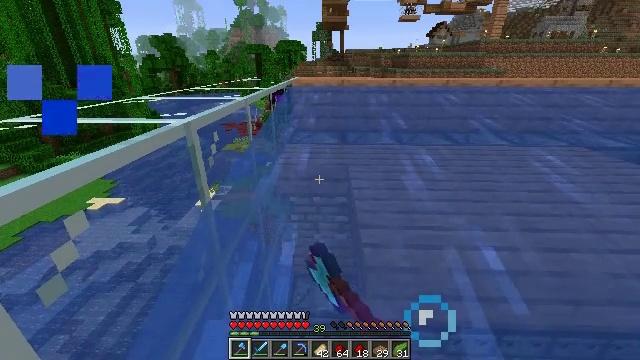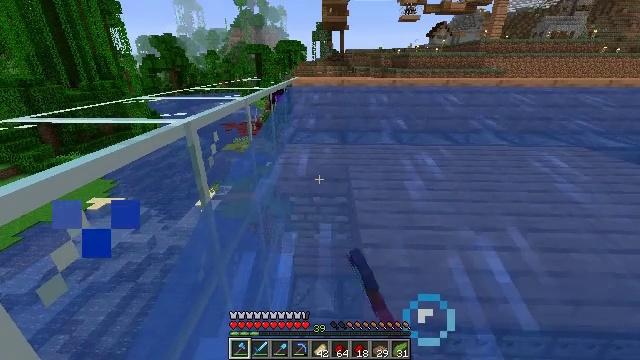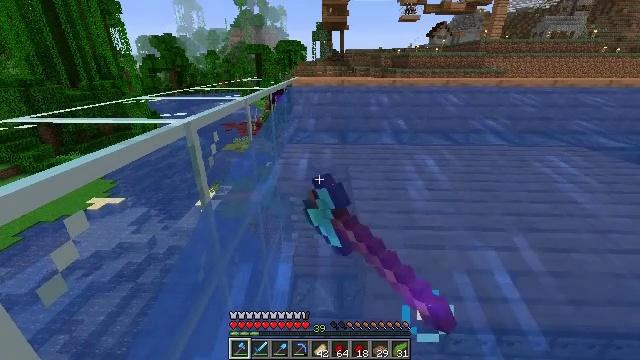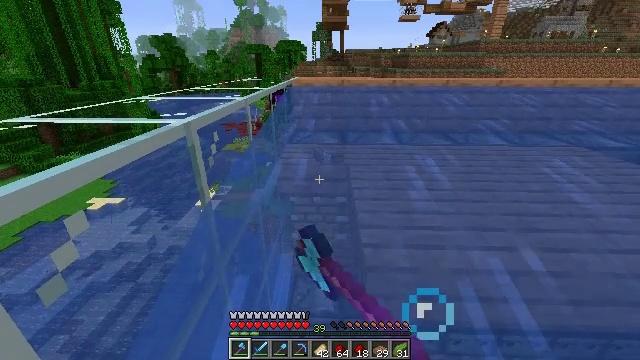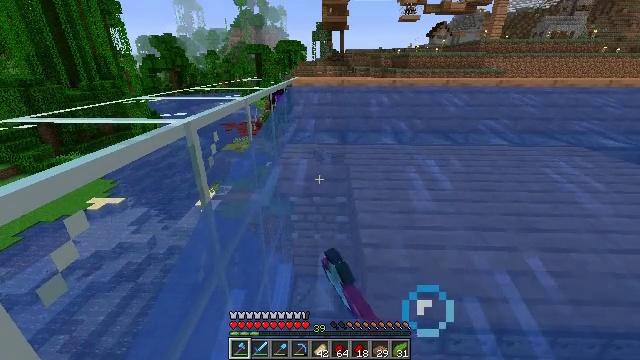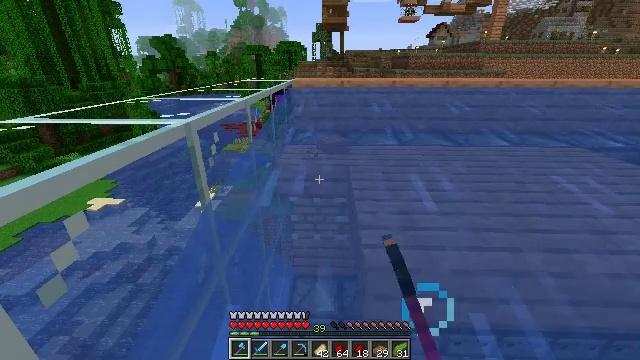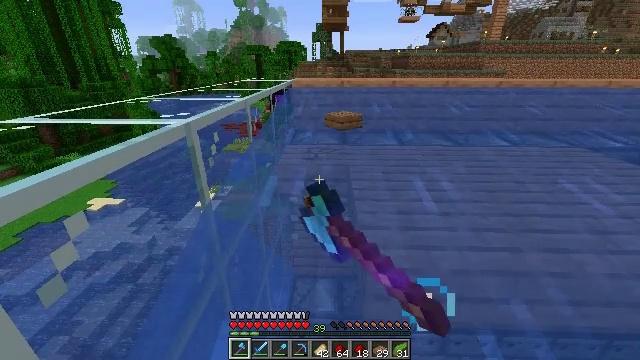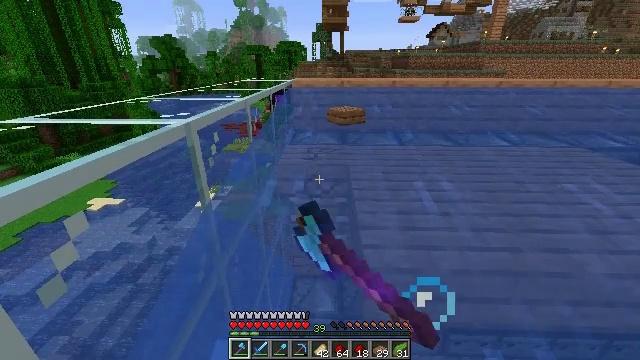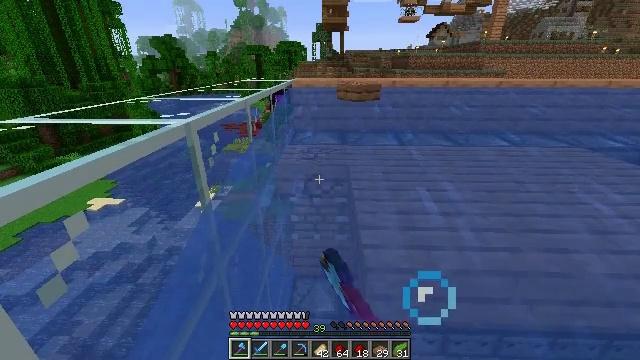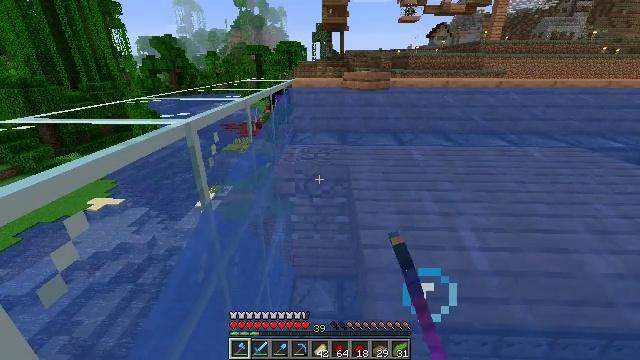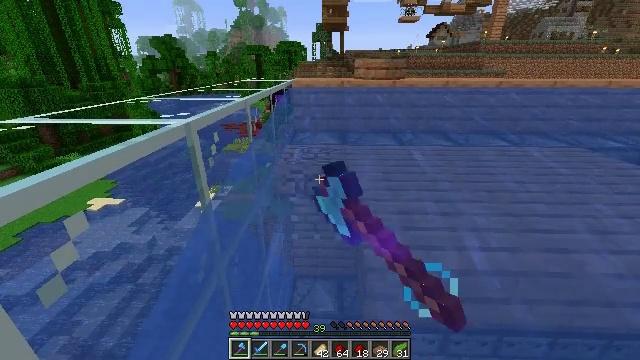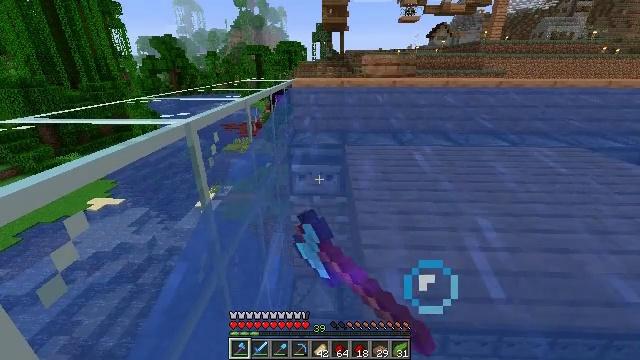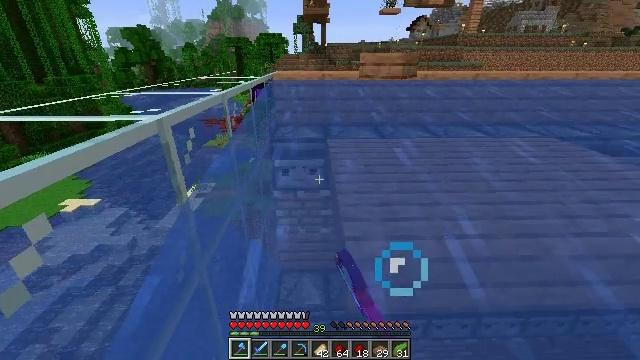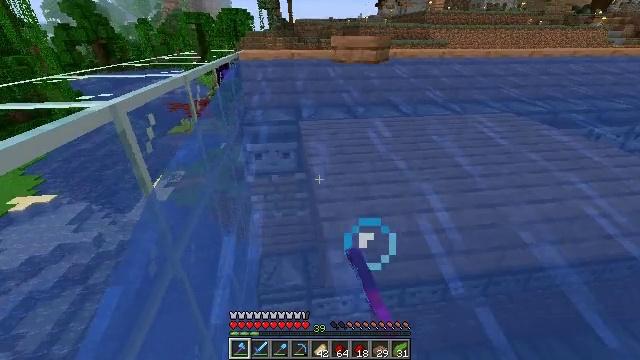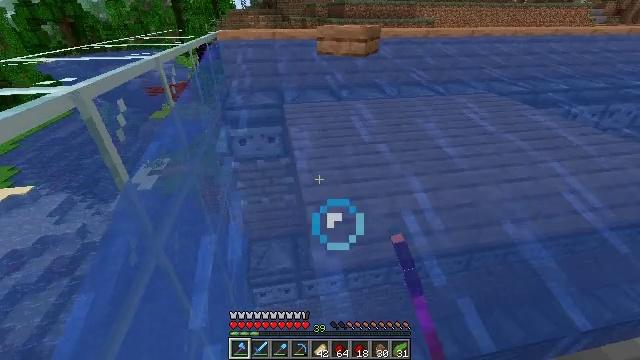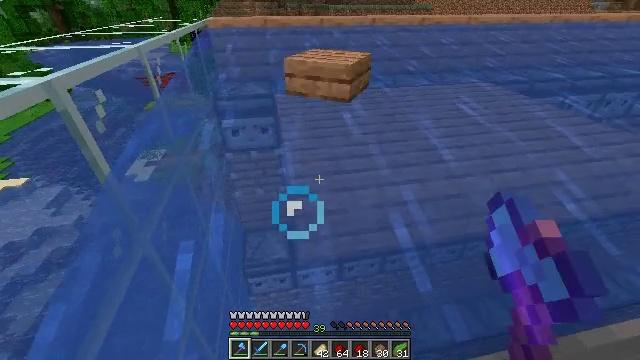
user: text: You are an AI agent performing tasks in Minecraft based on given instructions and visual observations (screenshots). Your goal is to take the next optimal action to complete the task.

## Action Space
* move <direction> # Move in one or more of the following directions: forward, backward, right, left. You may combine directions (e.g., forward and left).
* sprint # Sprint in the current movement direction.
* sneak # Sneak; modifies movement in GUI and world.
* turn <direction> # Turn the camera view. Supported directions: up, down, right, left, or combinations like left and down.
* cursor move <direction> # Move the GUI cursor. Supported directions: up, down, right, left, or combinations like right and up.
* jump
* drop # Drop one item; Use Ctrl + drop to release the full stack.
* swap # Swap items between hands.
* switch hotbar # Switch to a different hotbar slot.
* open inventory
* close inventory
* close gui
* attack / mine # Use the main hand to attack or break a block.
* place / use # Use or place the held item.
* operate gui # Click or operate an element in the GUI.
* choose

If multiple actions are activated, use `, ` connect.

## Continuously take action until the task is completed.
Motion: motion action
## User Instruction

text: Collect the jungle slab by destroying it.
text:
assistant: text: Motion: sneak, attack / mine
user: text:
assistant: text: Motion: sneak, attack / mine
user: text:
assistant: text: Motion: sneak, attack / mine
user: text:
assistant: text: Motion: sneak, attack / mine
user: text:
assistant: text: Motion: sneak, attack / mine
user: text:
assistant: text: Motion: sneak, attack / mine
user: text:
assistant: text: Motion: sneak, attack / mine
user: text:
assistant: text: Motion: sneak, attack / mine
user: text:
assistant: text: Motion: sneak, attack / mine
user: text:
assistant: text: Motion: sneak, attack / mine
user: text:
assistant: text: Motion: sneak, attack / mine
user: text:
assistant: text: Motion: move right, sneak, turn right and down, attack / mine
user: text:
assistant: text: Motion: move right, sneak, turn right and down
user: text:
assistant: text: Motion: move right, sneak, turn right and down
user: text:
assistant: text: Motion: move right, sneak, turn down
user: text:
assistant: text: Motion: move right, sneak, turn down
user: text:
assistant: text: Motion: move right, sneak, turn down
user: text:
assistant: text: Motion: move right, sneak
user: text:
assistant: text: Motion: move right, sneak, attack / mine
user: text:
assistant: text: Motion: move right, sneak, turn left, attack / mine
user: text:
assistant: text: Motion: move right, sneak, turn left, attack / mine
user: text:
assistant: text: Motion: sneak, attack / mine
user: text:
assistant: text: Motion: sneak, turn up, attack / mine
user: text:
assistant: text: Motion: sneak, turn up, attack / mine
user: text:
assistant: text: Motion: sneak, attack / mine
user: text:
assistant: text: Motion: sneak, attack / mine
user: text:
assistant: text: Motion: sneak, attack / mine
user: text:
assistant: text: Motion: sneak, attack / mine
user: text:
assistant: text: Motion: sneak, attack / mine
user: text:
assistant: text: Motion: sneak, attack / mine